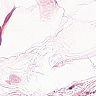
Metastatic tissue present: no